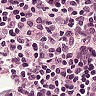
Metastatic tissue present: no